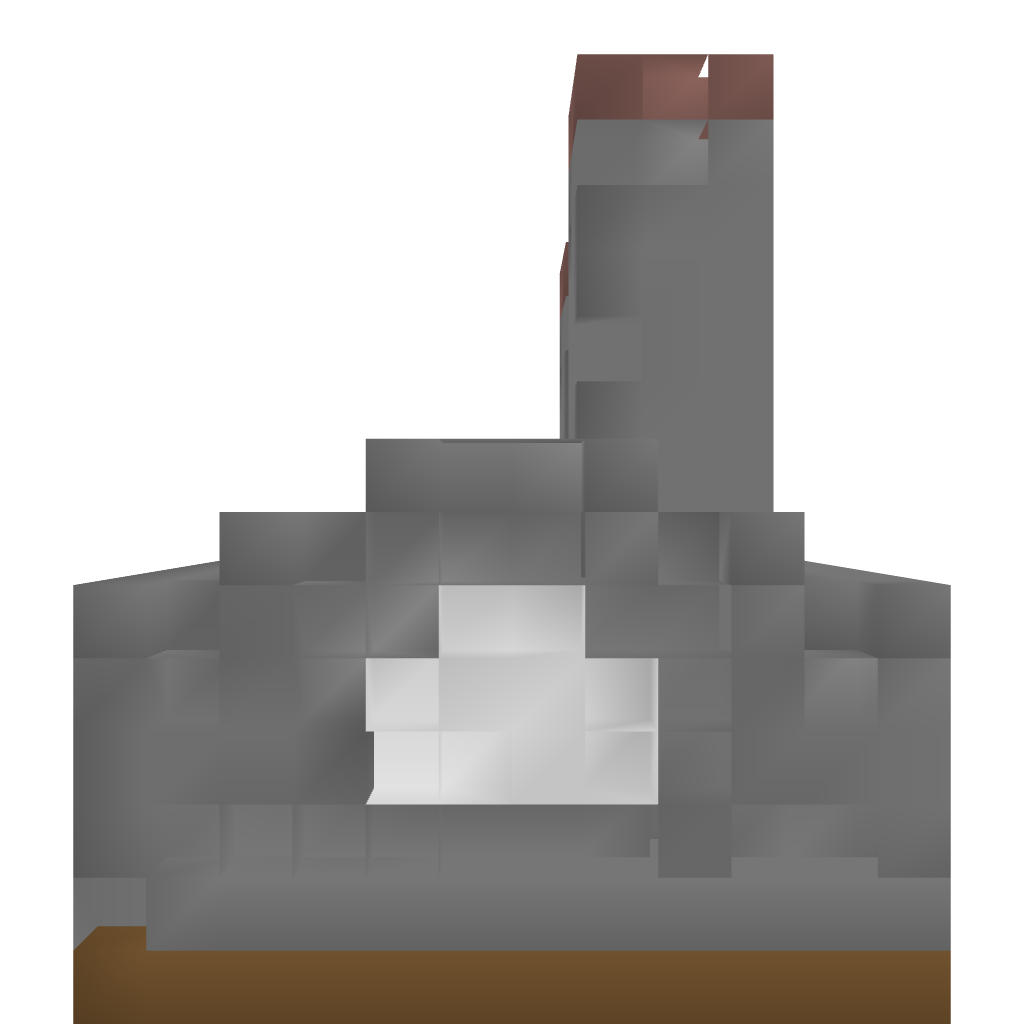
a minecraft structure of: Testificate Co. Ltd. Furnace &amp; Smithy bad low quality